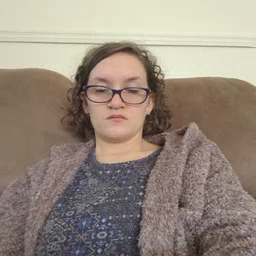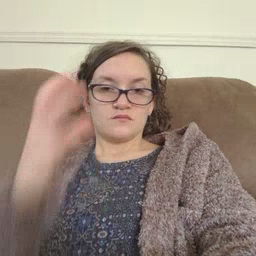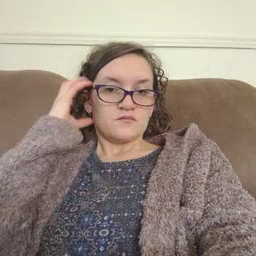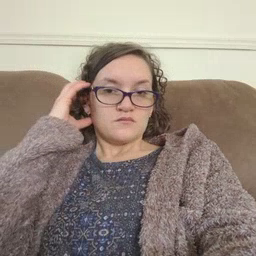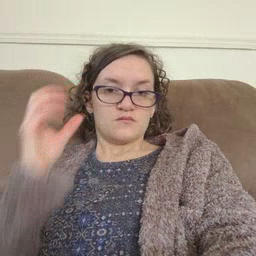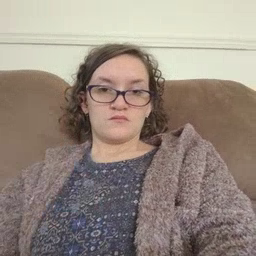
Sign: radio